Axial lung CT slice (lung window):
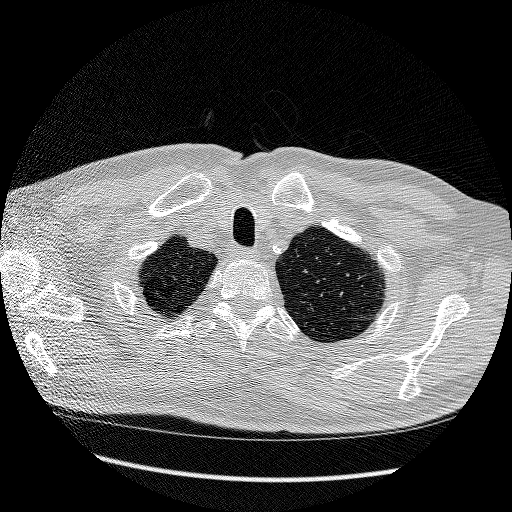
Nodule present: no